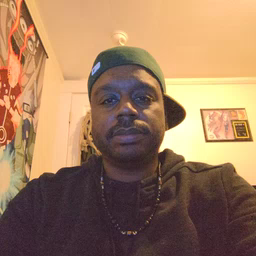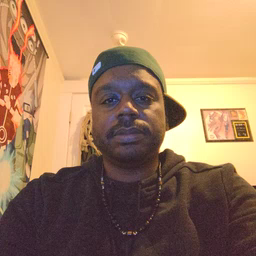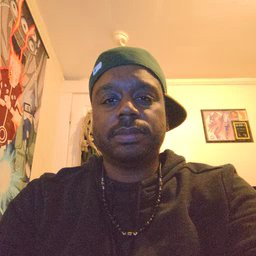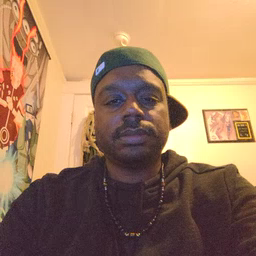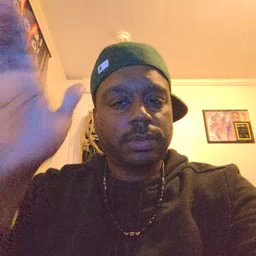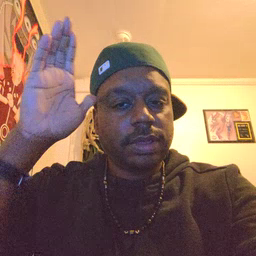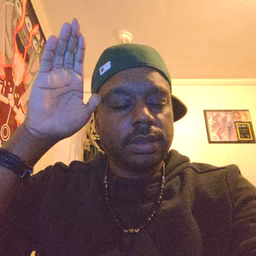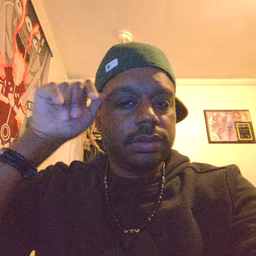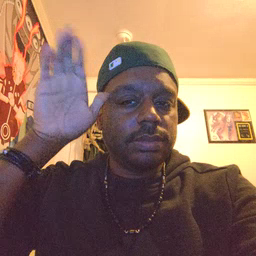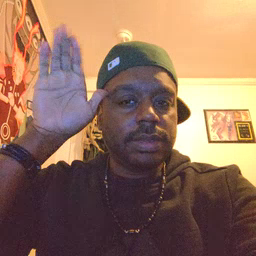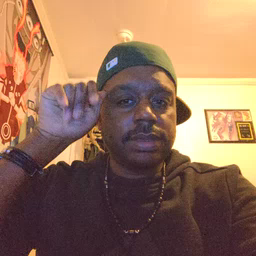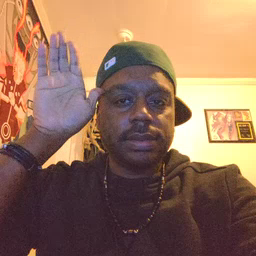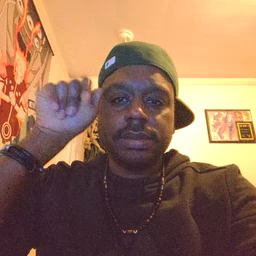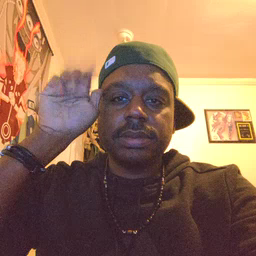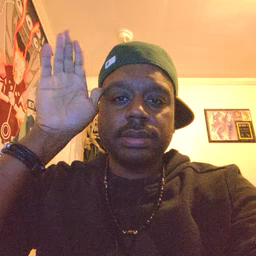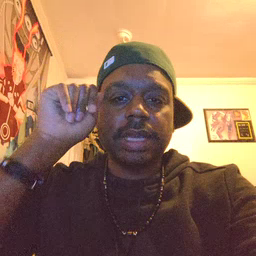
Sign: donkey